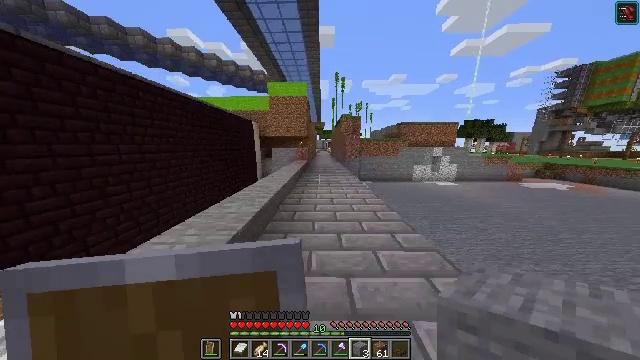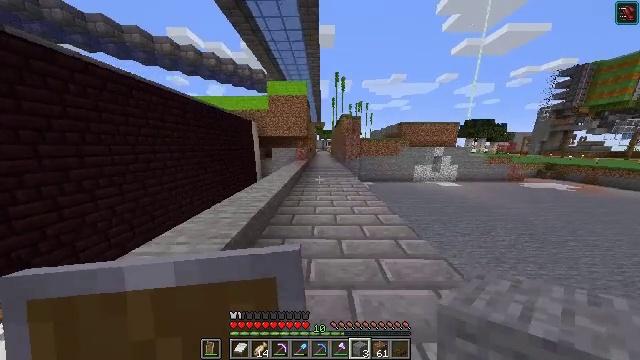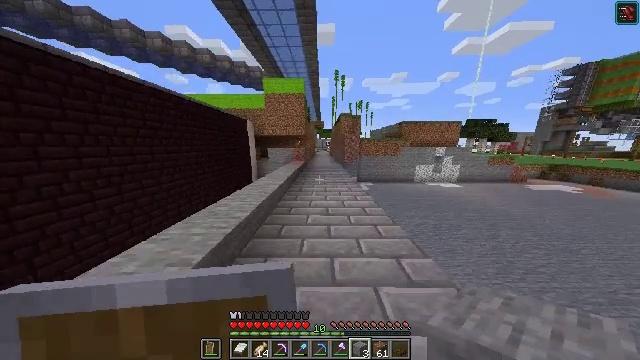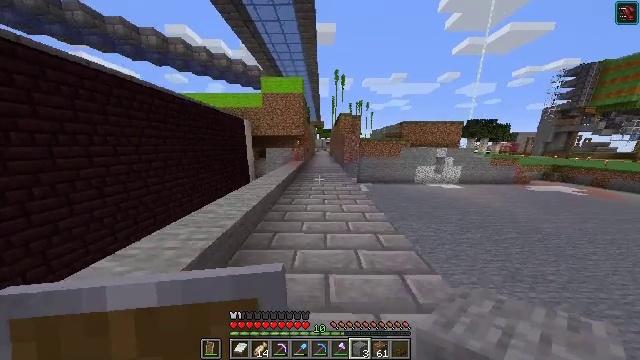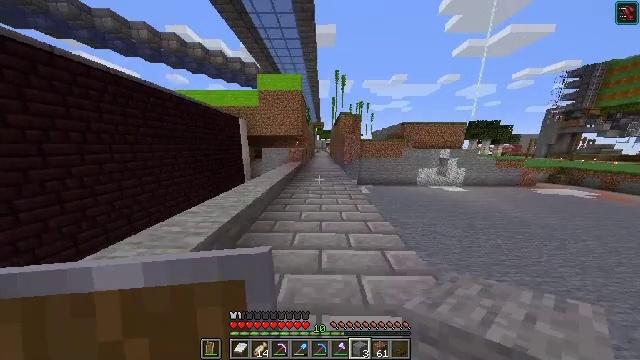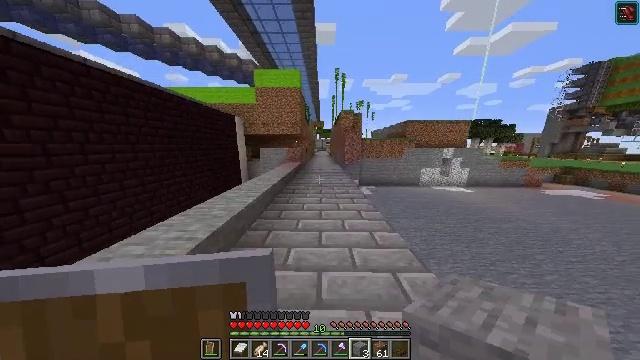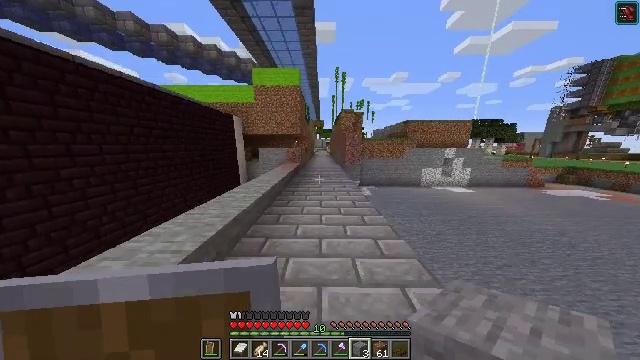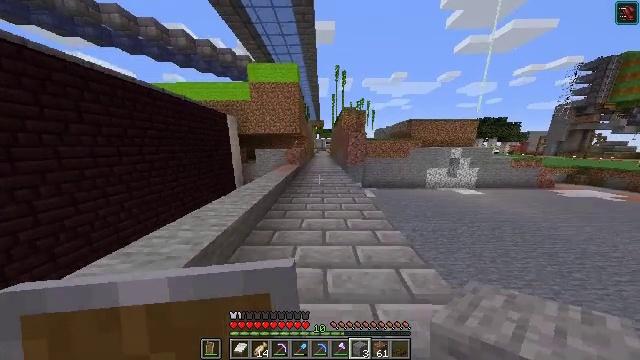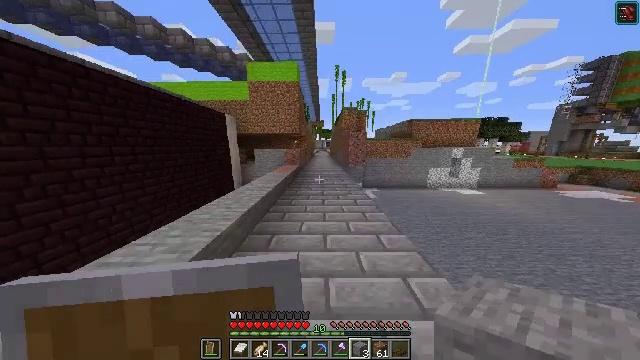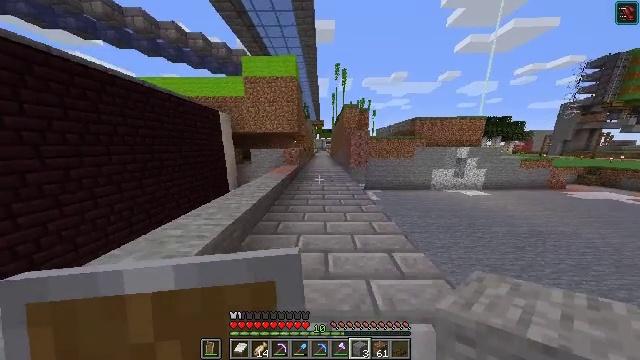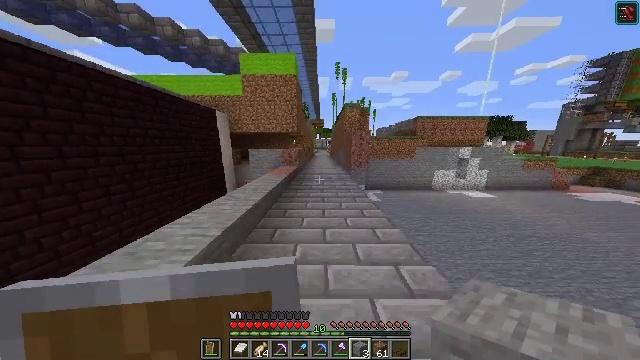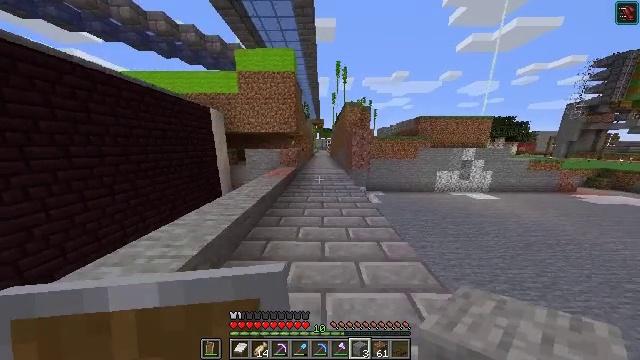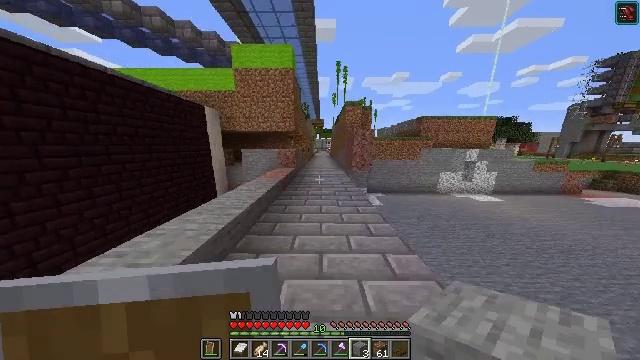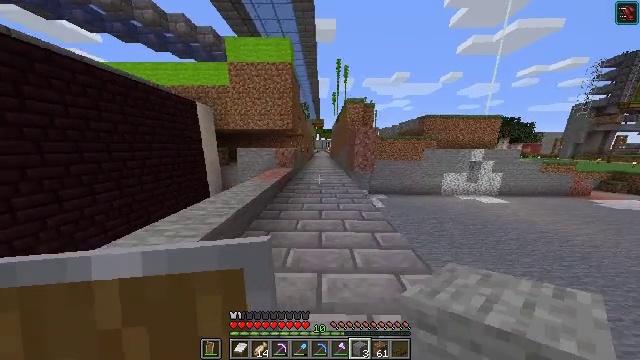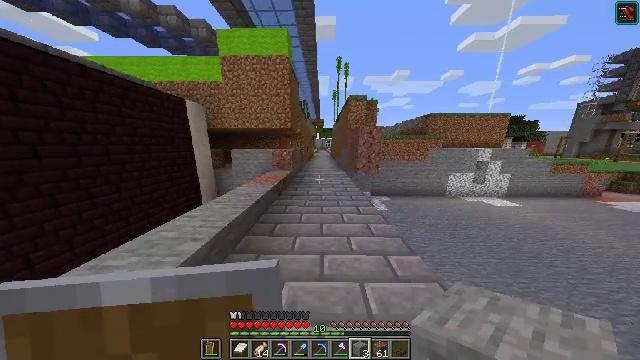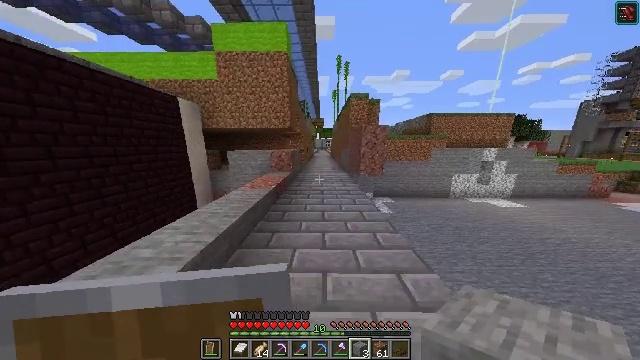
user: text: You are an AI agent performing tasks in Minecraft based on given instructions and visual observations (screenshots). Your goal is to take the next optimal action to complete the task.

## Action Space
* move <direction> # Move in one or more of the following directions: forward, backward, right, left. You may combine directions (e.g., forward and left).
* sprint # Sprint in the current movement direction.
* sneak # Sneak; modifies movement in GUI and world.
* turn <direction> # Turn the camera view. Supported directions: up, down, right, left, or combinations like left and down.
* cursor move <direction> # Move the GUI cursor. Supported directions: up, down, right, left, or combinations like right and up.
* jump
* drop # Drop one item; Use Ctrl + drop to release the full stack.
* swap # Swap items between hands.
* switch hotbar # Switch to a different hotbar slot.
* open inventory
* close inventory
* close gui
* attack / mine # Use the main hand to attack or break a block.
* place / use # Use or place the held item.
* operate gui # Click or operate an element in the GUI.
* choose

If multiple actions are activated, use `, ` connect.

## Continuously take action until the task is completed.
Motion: motion action
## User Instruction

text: Drop golden leggings.
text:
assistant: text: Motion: move forward and move right
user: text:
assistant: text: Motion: move forward
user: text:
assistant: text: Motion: move forward
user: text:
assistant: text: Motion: move forward
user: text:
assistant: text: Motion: move forward
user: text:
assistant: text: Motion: move forward
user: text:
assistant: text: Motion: move forward
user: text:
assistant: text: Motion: move forward
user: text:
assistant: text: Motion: move forward
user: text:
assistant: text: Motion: move forward
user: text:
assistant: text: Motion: move forward
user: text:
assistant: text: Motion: move forward
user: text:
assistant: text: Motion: move forward
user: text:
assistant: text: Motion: move forward
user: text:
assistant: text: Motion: move forward
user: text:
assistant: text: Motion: move forward
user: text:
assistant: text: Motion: move forward
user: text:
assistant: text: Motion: move forward
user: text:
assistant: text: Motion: move forward
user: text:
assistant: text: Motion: move forward
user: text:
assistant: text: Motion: move forward
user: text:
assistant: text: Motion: move forward
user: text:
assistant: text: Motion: move forward
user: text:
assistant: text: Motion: move forward
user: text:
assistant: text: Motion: move forward
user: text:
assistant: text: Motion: move forward
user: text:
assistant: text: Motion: move forward
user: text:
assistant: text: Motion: move forward, jump
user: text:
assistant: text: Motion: move forward, jump
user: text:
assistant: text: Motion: move forward, jump